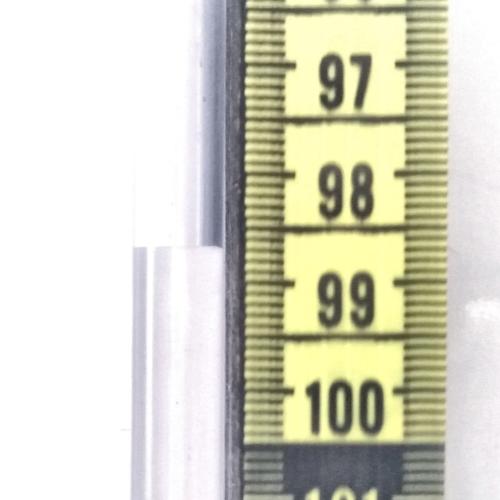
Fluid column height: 98.7 cm